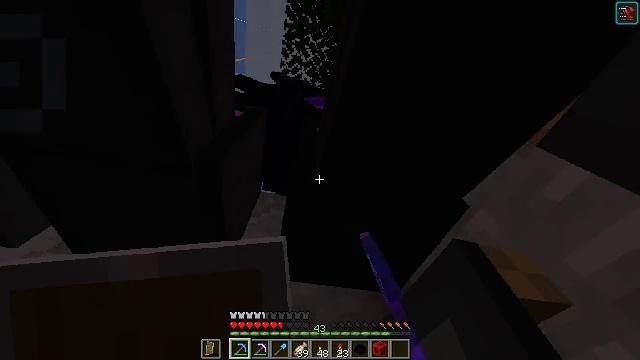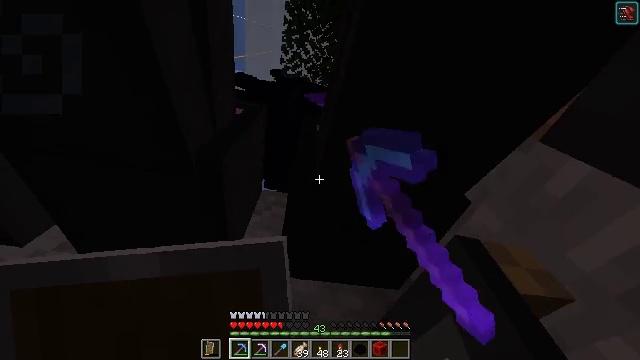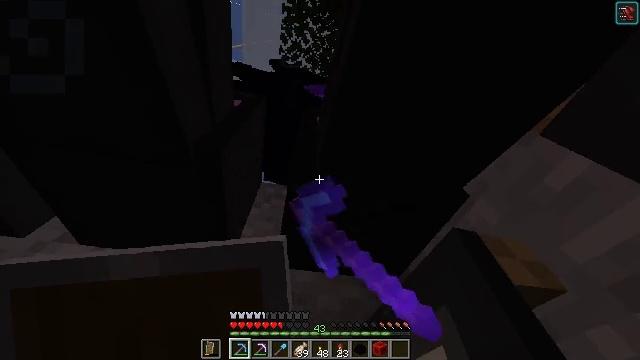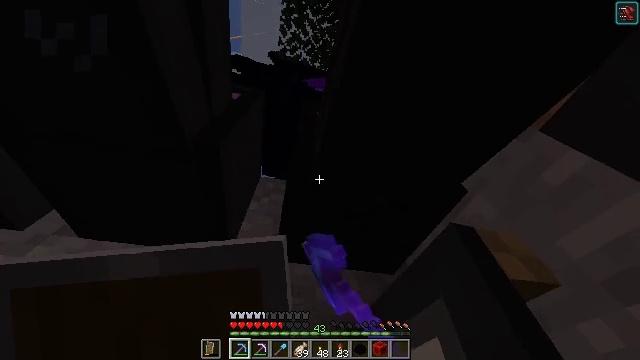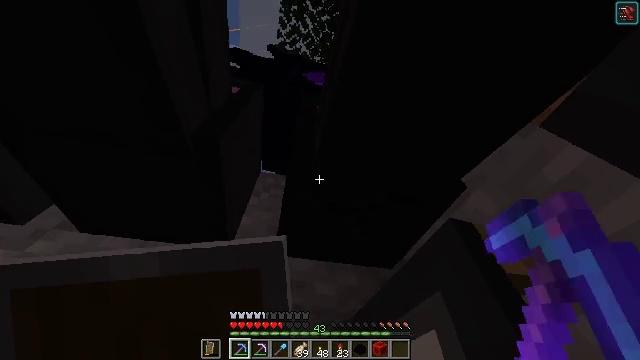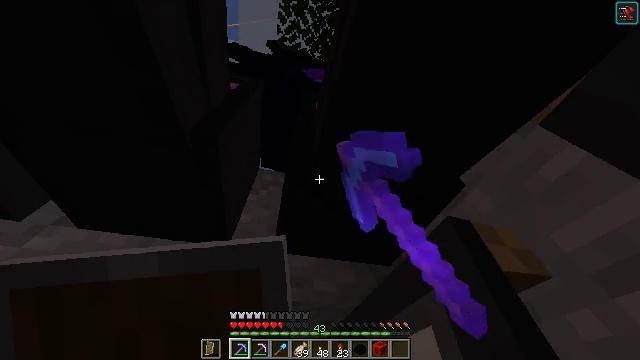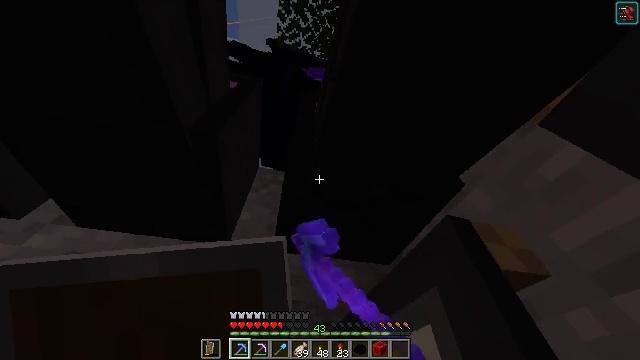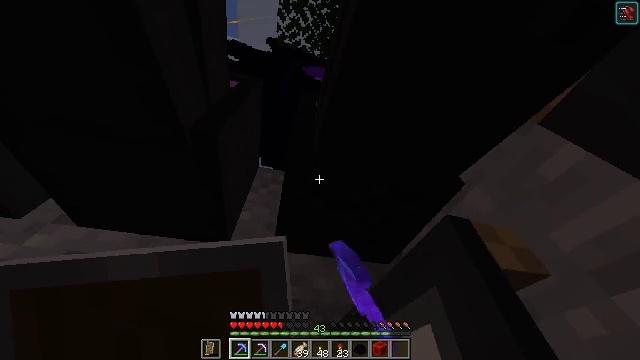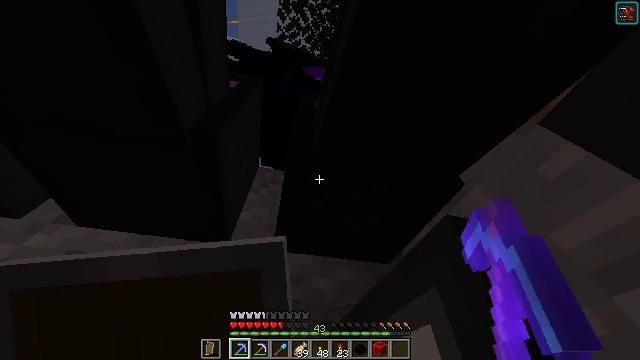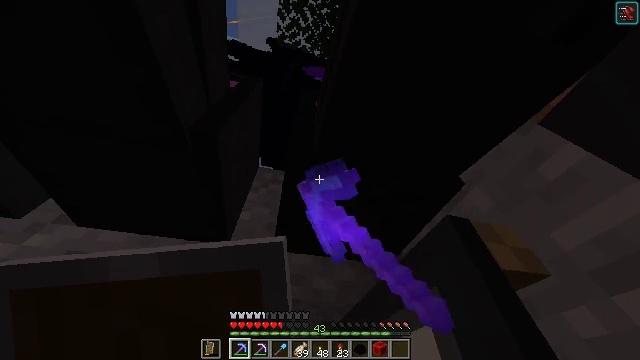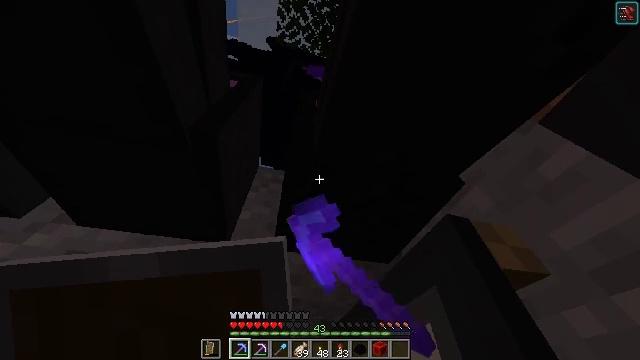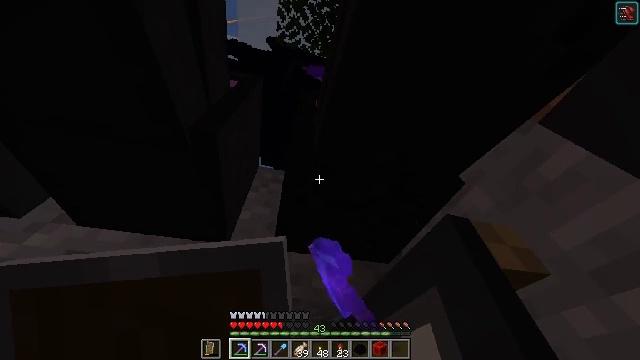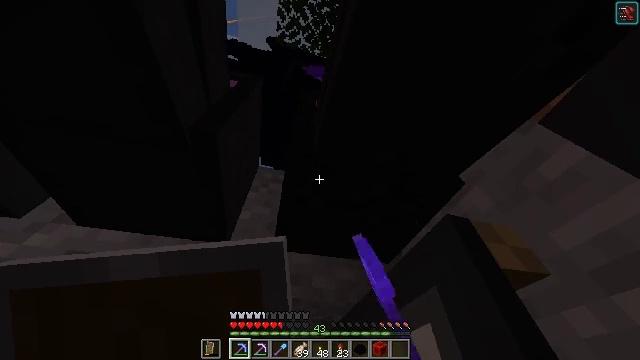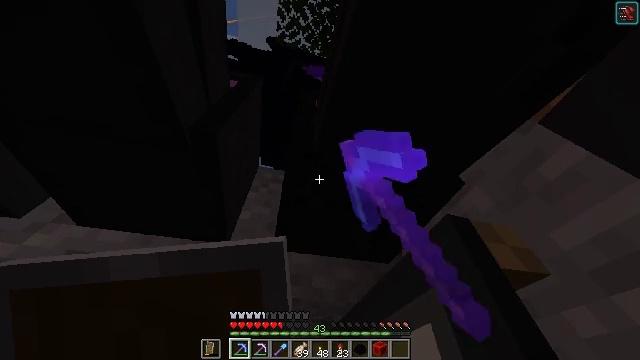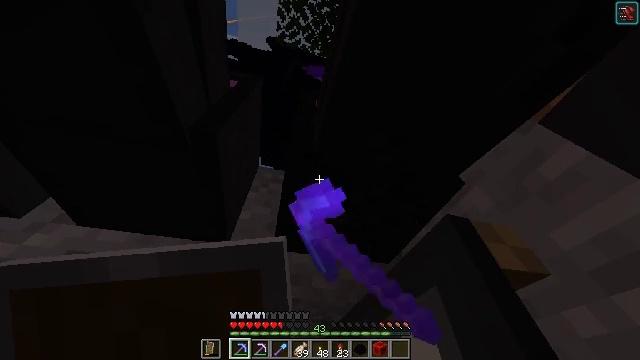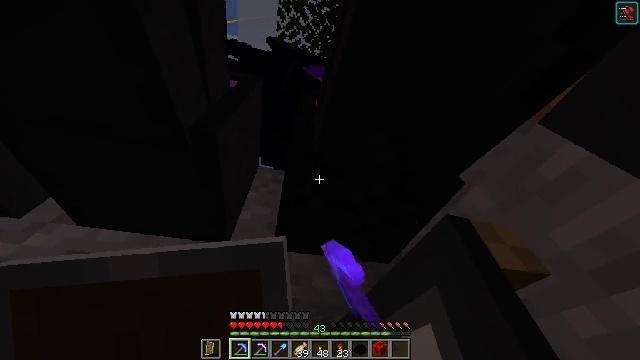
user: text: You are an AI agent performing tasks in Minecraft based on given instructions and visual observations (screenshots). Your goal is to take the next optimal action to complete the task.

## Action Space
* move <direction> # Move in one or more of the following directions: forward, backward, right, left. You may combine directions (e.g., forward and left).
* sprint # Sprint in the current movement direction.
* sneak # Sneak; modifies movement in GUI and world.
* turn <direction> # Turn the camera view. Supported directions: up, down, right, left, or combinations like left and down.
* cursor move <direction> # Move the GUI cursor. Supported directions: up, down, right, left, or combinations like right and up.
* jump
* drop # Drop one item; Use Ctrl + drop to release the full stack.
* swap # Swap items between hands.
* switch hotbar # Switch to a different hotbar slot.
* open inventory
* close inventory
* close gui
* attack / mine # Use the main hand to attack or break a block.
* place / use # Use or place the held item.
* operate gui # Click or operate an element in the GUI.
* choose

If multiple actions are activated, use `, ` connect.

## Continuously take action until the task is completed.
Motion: motion action
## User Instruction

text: Collect the dragon head from its wall placement.
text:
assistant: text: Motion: attack / mine
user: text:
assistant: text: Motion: turn down, attack / mine
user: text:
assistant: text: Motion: turn down, attack / mine
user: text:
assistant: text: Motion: turn down, attack / mine
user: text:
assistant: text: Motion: attack / mine
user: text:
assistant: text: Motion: attack / mine
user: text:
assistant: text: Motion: attack / mine
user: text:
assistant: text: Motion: attack / mine
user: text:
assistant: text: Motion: attack / mine
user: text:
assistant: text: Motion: attack / mine
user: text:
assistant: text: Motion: attack / mine
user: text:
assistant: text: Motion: attack / mine
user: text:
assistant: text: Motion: attack / mine
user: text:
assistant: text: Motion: attack / mine
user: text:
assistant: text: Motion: attack / mine
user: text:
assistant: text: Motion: attack / mine
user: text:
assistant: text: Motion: attack / mine
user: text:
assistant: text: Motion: attack / mine
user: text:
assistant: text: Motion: attack / mine
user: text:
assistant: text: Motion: attack / mine
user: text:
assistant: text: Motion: attack / mine
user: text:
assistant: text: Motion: attack / mine
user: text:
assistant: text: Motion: attack / mine
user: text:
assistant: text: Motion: attack / mine
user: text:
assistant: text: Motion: attack / mine
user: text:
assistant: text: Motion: attack / mine
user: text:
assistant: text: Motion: attack / mine
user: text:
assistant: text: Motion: attack / mine
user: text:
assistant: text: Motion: attack / mine
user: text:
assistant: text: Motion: attack / mine